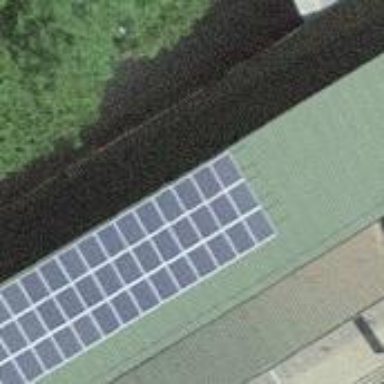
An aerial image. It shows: Solar power generator using photovoltaic panels.